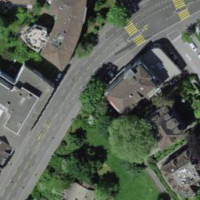
EUNIS habitat code: 54
Species observed at this site:
Galeopsis tetrahit
Scolopax rusticola